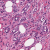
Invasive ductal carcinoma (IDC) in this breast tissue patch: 0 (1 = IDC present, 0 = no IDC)